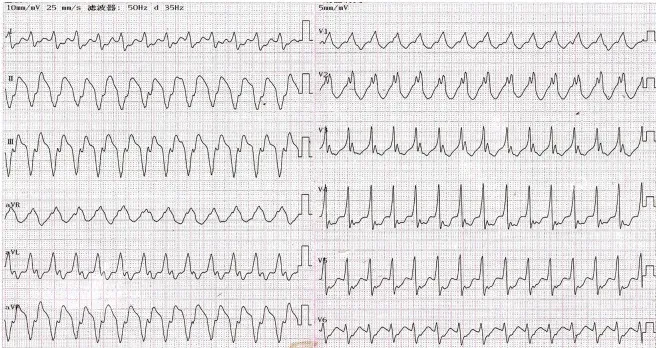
The clinical and genetic characteristics of the pedigree. (A) The 12-lead electrocardiogram (ECG) of the proband revealed ventricular tachycardia and intraventricular block.
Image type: electrography (ekg)